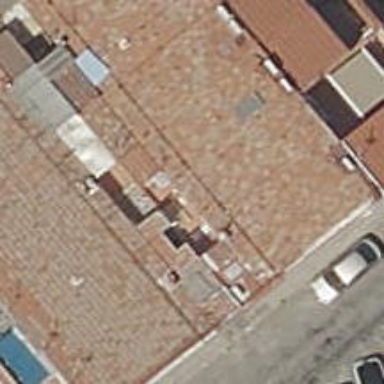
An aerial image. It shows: Building.